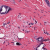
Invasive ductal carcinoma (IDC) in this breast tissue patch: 0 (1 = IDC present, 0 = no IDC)